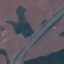
Land use / land cover: Highway